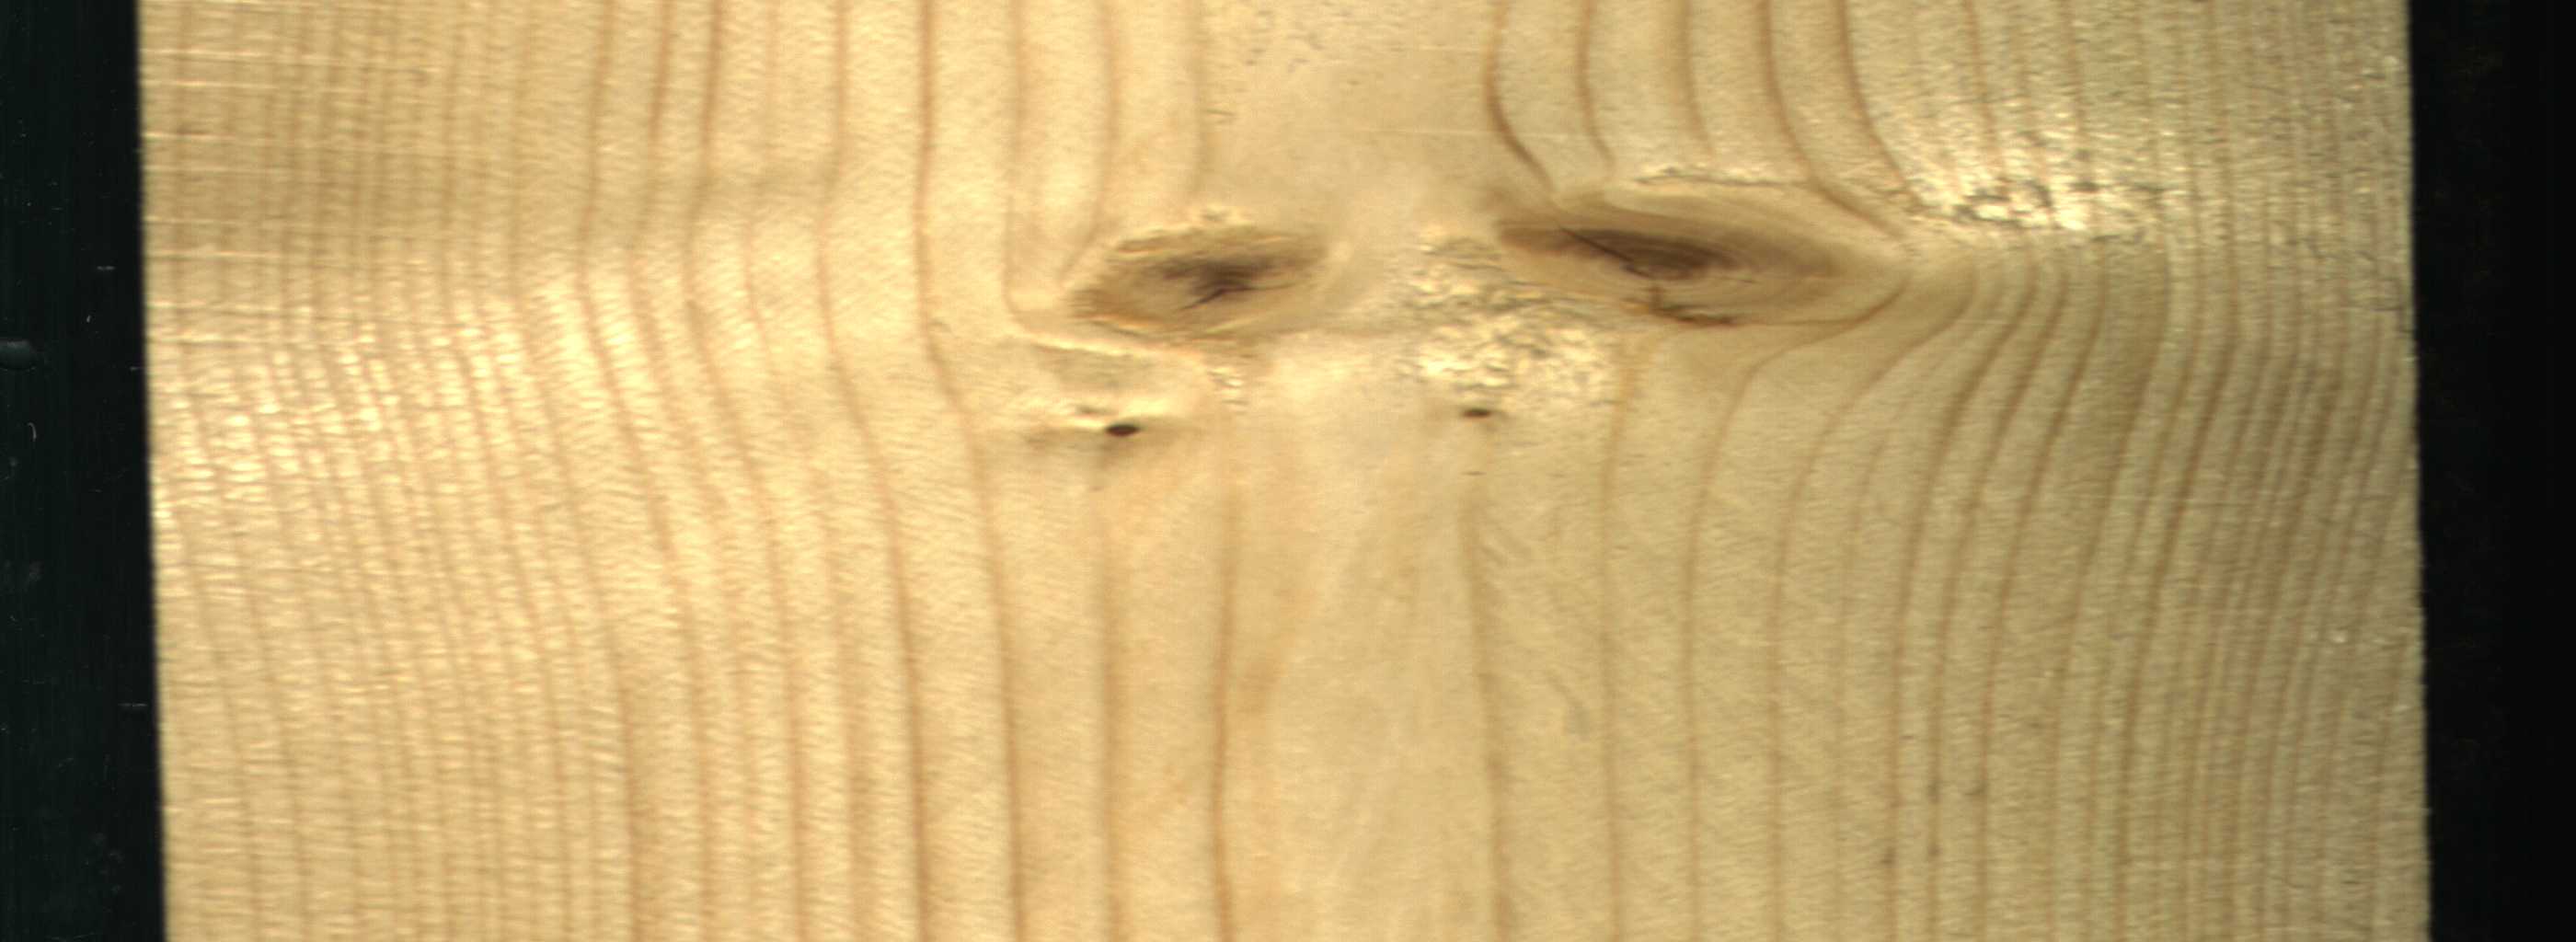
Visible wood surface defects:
Dead_Knot
Live_Knot
Live_Knot